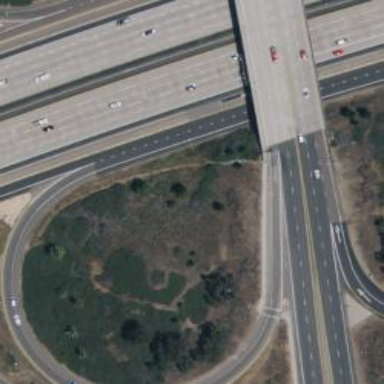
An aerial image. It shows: Motorway link.